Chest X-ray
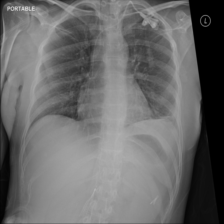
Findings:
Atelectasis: negative
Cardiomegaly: negative
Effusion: positive
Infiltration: negative
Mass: negative
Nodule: negative
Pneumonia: negative
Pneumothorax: negative
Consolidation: negative
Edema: negative
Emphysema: negative
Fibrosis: negative
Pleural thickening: negative
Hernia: negative